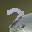
Label: 7